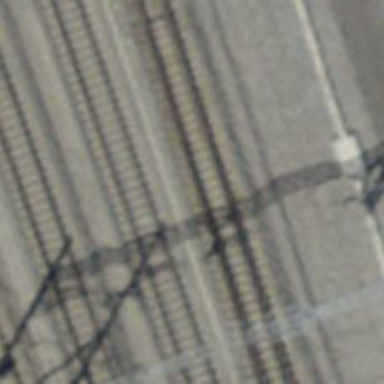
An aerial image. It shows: Railway switch.